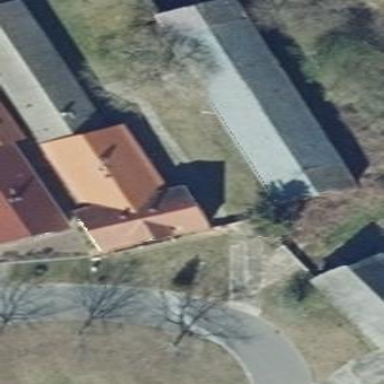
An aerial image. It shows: House with multiple building parts.